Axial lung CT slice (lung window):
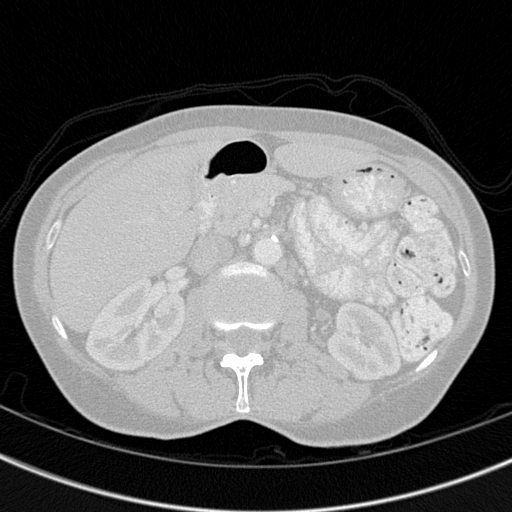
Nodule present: no